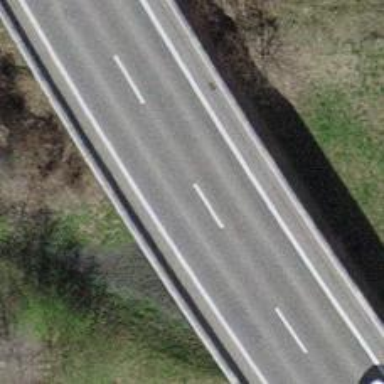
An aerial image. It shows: Secondary road on asphalt bridge.